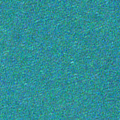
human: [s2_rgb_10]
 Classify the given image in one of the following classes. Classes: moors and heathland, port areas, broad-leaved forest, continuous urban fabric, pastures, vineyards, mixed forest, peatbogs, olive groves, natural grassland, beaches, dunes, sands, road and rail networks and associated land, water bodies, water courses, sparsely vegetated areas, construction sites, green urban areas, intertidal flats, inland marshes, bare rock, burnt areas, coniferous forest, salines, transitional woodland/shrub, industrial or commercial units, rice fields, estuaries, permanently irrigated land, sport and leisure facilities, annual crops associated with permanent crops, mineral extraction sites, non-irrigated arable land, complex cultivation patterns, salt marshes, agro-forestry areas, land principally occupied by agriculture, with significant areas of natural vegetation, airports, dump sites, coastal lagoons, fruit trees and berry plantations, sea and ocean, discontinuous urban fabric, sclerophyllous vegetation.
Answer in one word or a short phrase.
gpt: sea and ocean